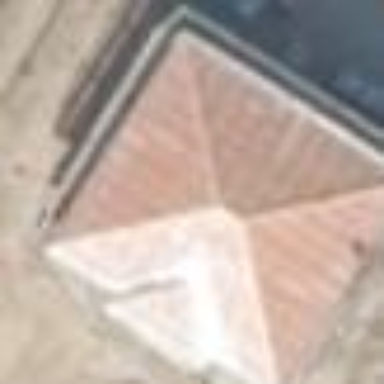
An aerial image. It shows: Detached building with pyramidal roof shape.